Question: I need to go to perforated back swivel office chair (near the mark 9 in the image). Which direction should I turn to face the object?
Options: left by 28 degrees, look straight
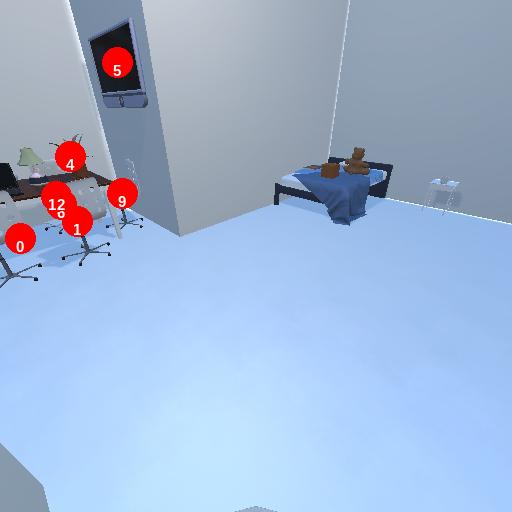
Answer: left by 28 degrees